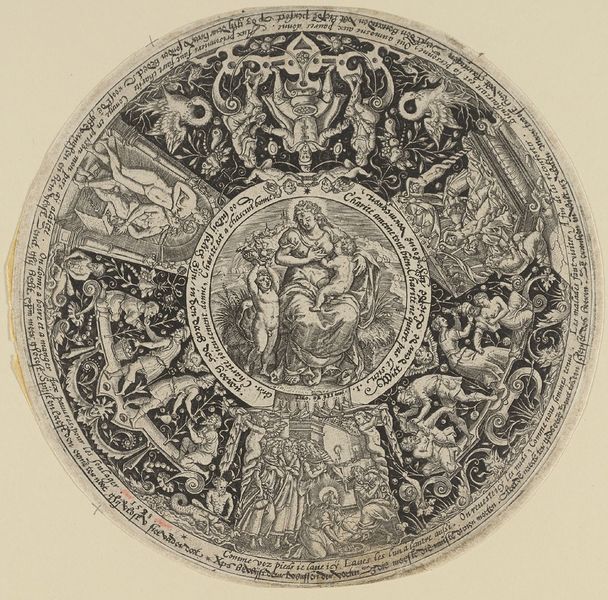
Titel: Schalenboden mit Medaillon der Caritas, umgeben von den sieben Werken der Barmherzigkeit
Künstler: Theodor de Bry
Standort: Hamburg
Institution: Museum für Kunst und Gewerbe Hamburg
Schlagwörter: vogel, menschen, muster, arme, mensch, vögel, mutter, kinder, kreis, engel, schrift, liebe, papier, formen, grafik, graphik, schichten, baby, figuren, fotografie, photographie, scheibe, druckgraphik, druckgrafik, stich, pelikan, gestalten, girlanden, kunstgewerbe, fabelwesen, schnecke, kupferstich, kranke, almosen, kunsthandwerk, ungeheuer, monster, groteske, barmherzigkeit, fabeltier, fabeltiere, goldschmiedearbeit, werke, zwitterwesen, monstrum, tierwesen, meermann, reproduktionen, industriedesign, druckerzeugnisse, pflanzenornamente, gastropoda, tierornamente, soziale gruppen, ständegesellschaft, fürsorge, ornamentstich, vorlageblätter, nächstenliebe, verhaltens